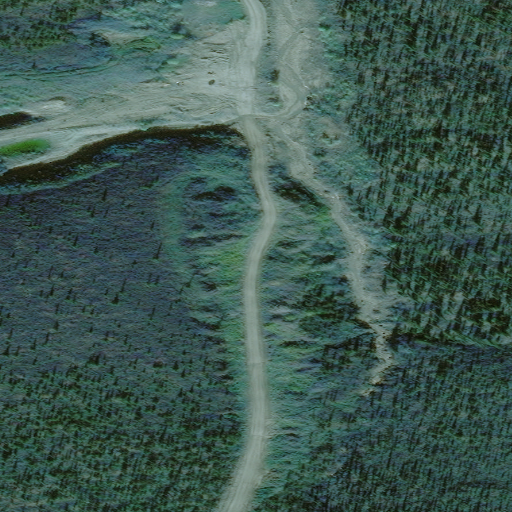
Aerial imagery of valley in Alaska named Tinhorn Gulch containing only unknown